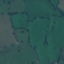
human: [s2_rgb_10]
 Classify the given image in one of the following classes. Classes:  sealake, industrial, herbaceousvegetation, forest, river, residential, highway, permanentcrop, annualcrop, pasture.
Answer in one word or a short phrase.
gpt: Pasture